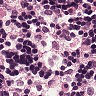
Metastatic tissue present: no